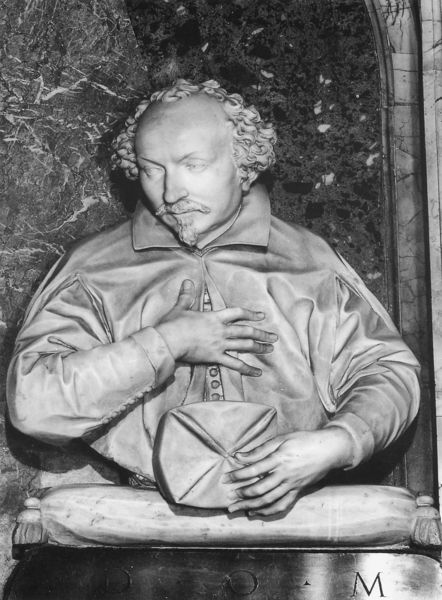
Titel: Denkmal für Gualtiero Gualtieri
Künstler: Ercole Ferrata
Standort: Rom, S. Maria dell’Anima (EU - I - Latium)
Schlagwörter: hand, mann, brust, finger, hut, marmor, blick, bart, kappe, stein, kirche, gewand, haare, mantel, locken, kissen, büste, quaste, knöpfe, kardinal, stirnglatze, pfaffe, freimaurer, steinbüste, pfaffenkapperl, pfaffenkappe